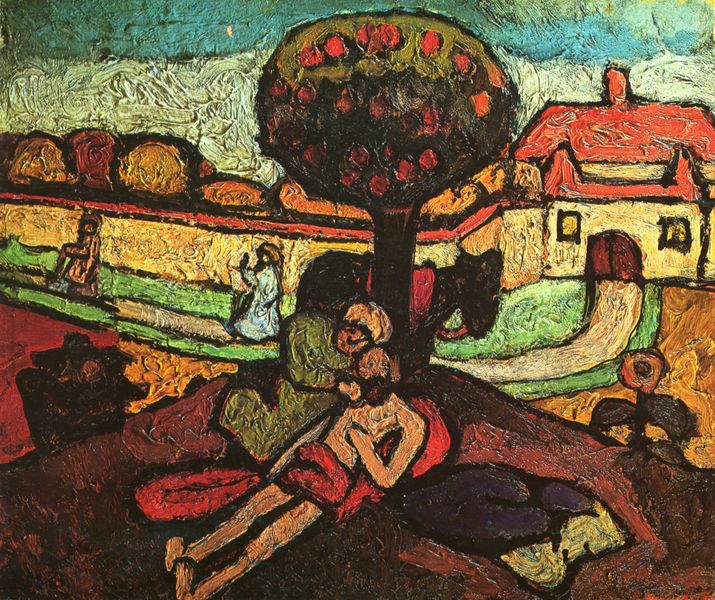
Titel: Der barmherzige Samariter
Künstler: Paula Modersohn-Becker
Standort: Bremen
Institution: Sammlung Ludwig Roselius
Schlagwörter: baum, blau, gemälde, hand, himmel, laub, mann, nackt, schatten, umhang, wolken, aquarell, bäume, frauen, gelb, grob, grün, kirchner, landschaft, menschen, blume, braun, bunt, fenster, frau, hell, männer, schwarz, straße, tür, dach, haus, obst, rot, tier, tuch, weg, wiese, expressionismus, bart, mütze, arm, bibel, mensch, tod, tot, herr, öl, erde, feld, hügel, weide, brücke, pastos, sonne, boden, land, mantel, kind, traurig, esel, kinder, müller, pferd, reiter, schornstein, früchte, apfel, äpfel, farbig, sommer, liegen, schlafen, umrisse, divisionismus, ernte, abstrakt, afrika, farben, mauer, farbe, lila, herbst, hof, naiv, rast, van gogh, pastös, monet, manet, liegend, tor, krank, gogh, expressionistisch, knien, verletzt, pinselduktus, trost, christus, jesus, hilfe, priester, apfelbaum, maria, verwundet, obstbaum, turban, bau, helfen, marokko, die brücke, russisch, sonnenblume, wewg, martin, liegender, samariter, van, gemäde, st martin, krnak, farbschichten, russisc, ölbil, mra, nensch, grün+türkis